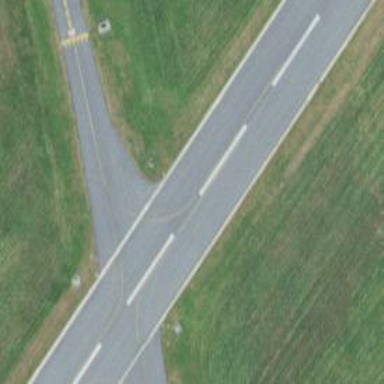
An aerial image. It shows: Image of taxiway at airport.